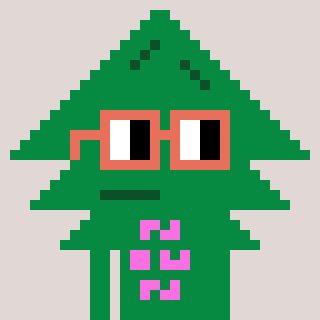
a pixel art character with square orange glasses, a fir-shaped head and a green-colored body on a warm background